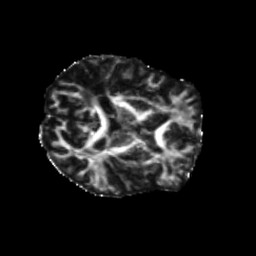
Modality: FA
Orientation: axial
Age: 62
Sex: female
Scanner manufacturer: siemens
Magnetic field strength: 3 T
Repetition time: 5.25 s
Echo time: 0.08 s